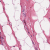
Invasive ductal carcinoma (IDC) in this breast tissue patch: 0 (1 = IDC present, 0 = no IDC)